Question: Minimal working example of the issue:
'''
import matplotlib.pyplot as plt
horiz_line = 0.0005
vert_line = 110
x_data = [10, 30, 50, 70, 90, 110, 130, 150, 170, 190, 210, 230, 250, 270, 290, 310, 330, 350, 370, 390, 410, 430, 450, 470, 490]
y_data = [0.0074999999999999997, 0.011875, 0.0057812499999999999, 0.0036458333333333334, 0.0020312500000000001, 0.0013125000000000001, 0.00098958333333333342, 0.00089285714285714283, 0.00074218750000000001, 0.00093749999999999997, 0.00071874999999999999, 0.00088068181818181821, 0.00078125000000000004, 0.0004807692307692308, 0.00055803571428571425, 0.00083333333333333339, 0.00066406250000000005, 0.00069852941176470592, 0.00059027777777777778, 0.00059210526315789478, 0.00062500000000000001, 0.0007291666666666667, 0.00068181818181818187, 0.00059782608695652171, 0.00053385416666666663]
fig = plt.figure() # create the top-level container
# horizontal line
plt.axhline(y=horiz_line, xmin=0, xmax=max(x_data), color='red', zorder=1)
# vertical line
plt.axvline(x=vert_line, ymin=0, ymax=max(y_data), color='red', zorder=2)
plt.scatter(x_data, y_data, s=150, color='blue', zorder=3)
plt.show()
'''
Which gives me this:

Notice the little red vertical line at 'x=110'. Why is it not respecting the min & max limits I set with 'ymin=0, ymax=max(y_data)' (which should be 'min=0' ; 'max=0.011875')?
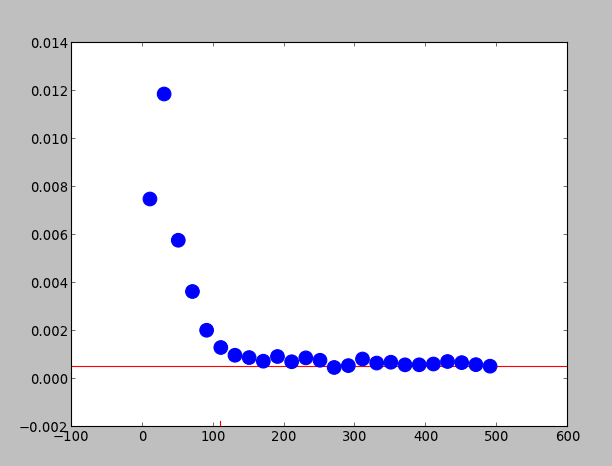
Answer: It seems you want the functionality provided by <URL>.
So your code should be
'''
import matplotlib.pyplot as plt
horiz_line = 0.0005
vert_line = 110
x_data = [10, 30, 50, 70, 90, 110, 130, 150, 170, 190, 210, 230, 250, 270, 290, 310, 330, 350, 370, 390, 410, 430, 450, 470, 490]
y_data = [0.0074999999999999997, 0.011875, 0.0057812499999999999, 0.0036458333333333334, 0.0020312500000000001, 0.0013125000000000001, 0.00098958333333333342, 0.00089285714285714283, 0.00074218750000000001, 0.00093749999999999997, 0.00071874999999999999, 0.00088068181818181821, 0.00078125000000000004, 0.0004807692307692308, 0.00055803571428571425, 0.00083333333333333339, 0.00066406250000000005, 0.00069852941176470592, 0.00059027777777777778, 0.00059210526315789478, 0.00062500000000000001, 0.0007291666666666667, 0.00068181818181818187, 0.00059782608695652171, 0.00053385416666666663]
fig = plt.figure() # create the top-level container
# horizontal line
plt.hlines(y=horiz_line, xmin=0, xmax=max(x_data), color='red', zorder=1)
# vertical line
plt.vlines(x=vert_line, ymin=0, ymax=max(y_data), color='red', zorder=2)
plt.scatter(x_data, y_data, s=150, color='blue', zorder=3)
plt.show()
'''